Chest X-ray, AP view. Patient: 26 years old, sex M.
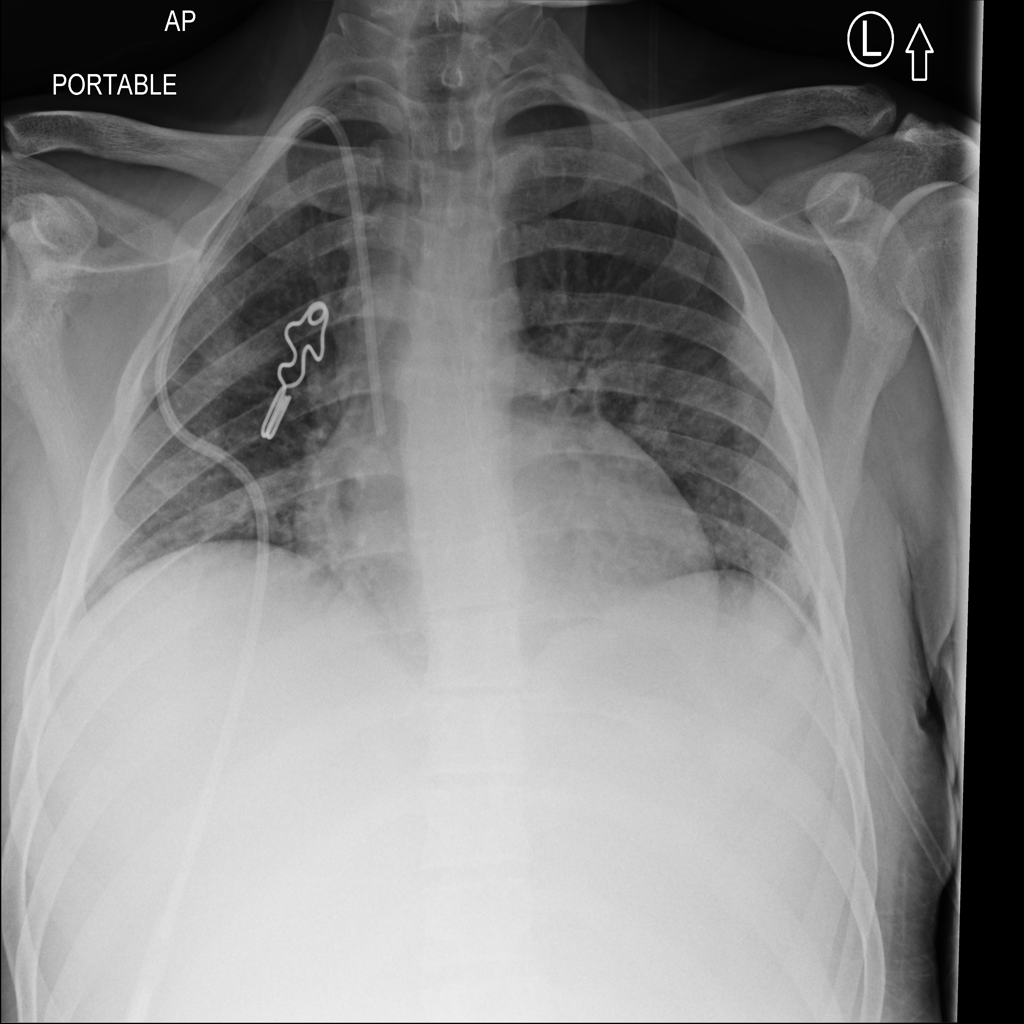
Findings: Infiltration, Nodule